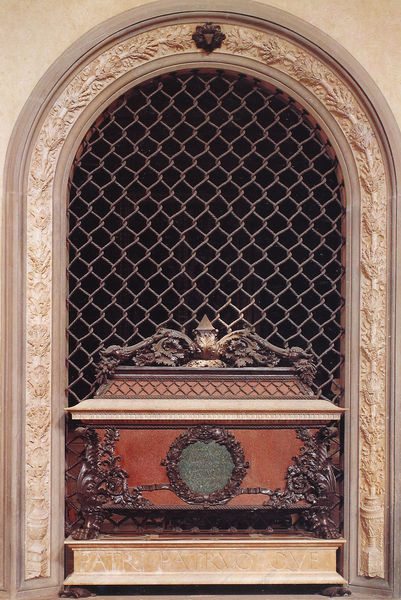
Titel: Grabmal des Giovanni und Piero de’ Medici
Künstler: Andrea del Verrocchio
Standort: Florenz, S. Lorenzo (EU - I - Toskana)
Schlagwörter: fenster, barock, sockel, stein, gitter, girlande, rund, bogen, füsse, ornamente, verzierung, nische, geflecht, kasten, fries, sarg, schrein, draht, maschendraht, bllumen